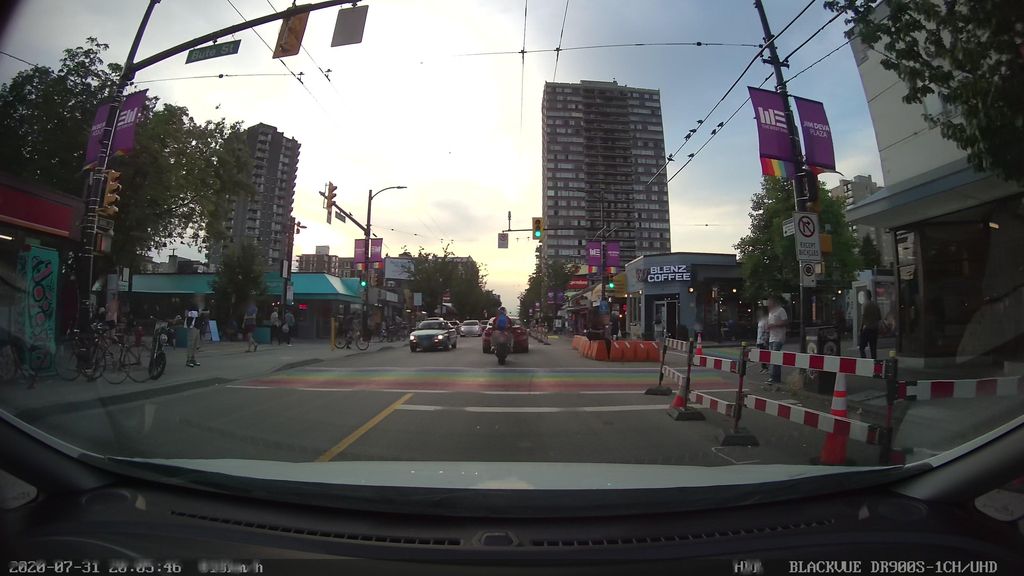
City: vancouver